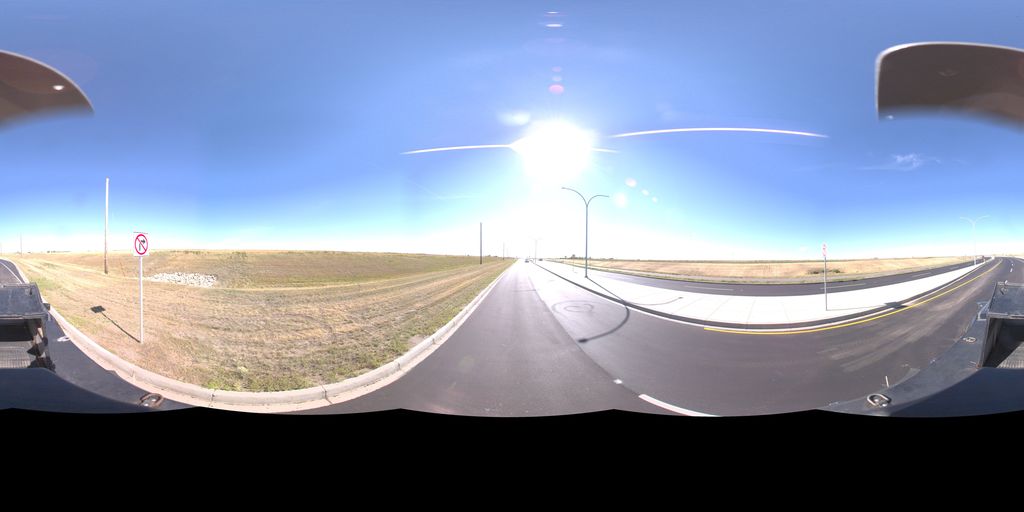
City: saskatoon